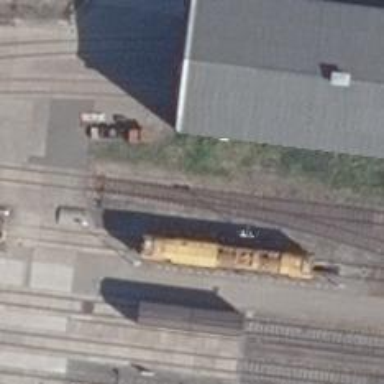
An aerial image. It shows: Railway switch.